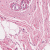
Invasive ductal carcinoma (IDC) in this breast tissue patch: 0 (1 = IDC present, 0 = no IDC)